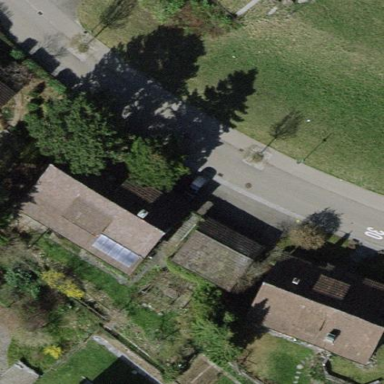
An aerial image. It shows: Building with gabled roof.